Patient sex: F
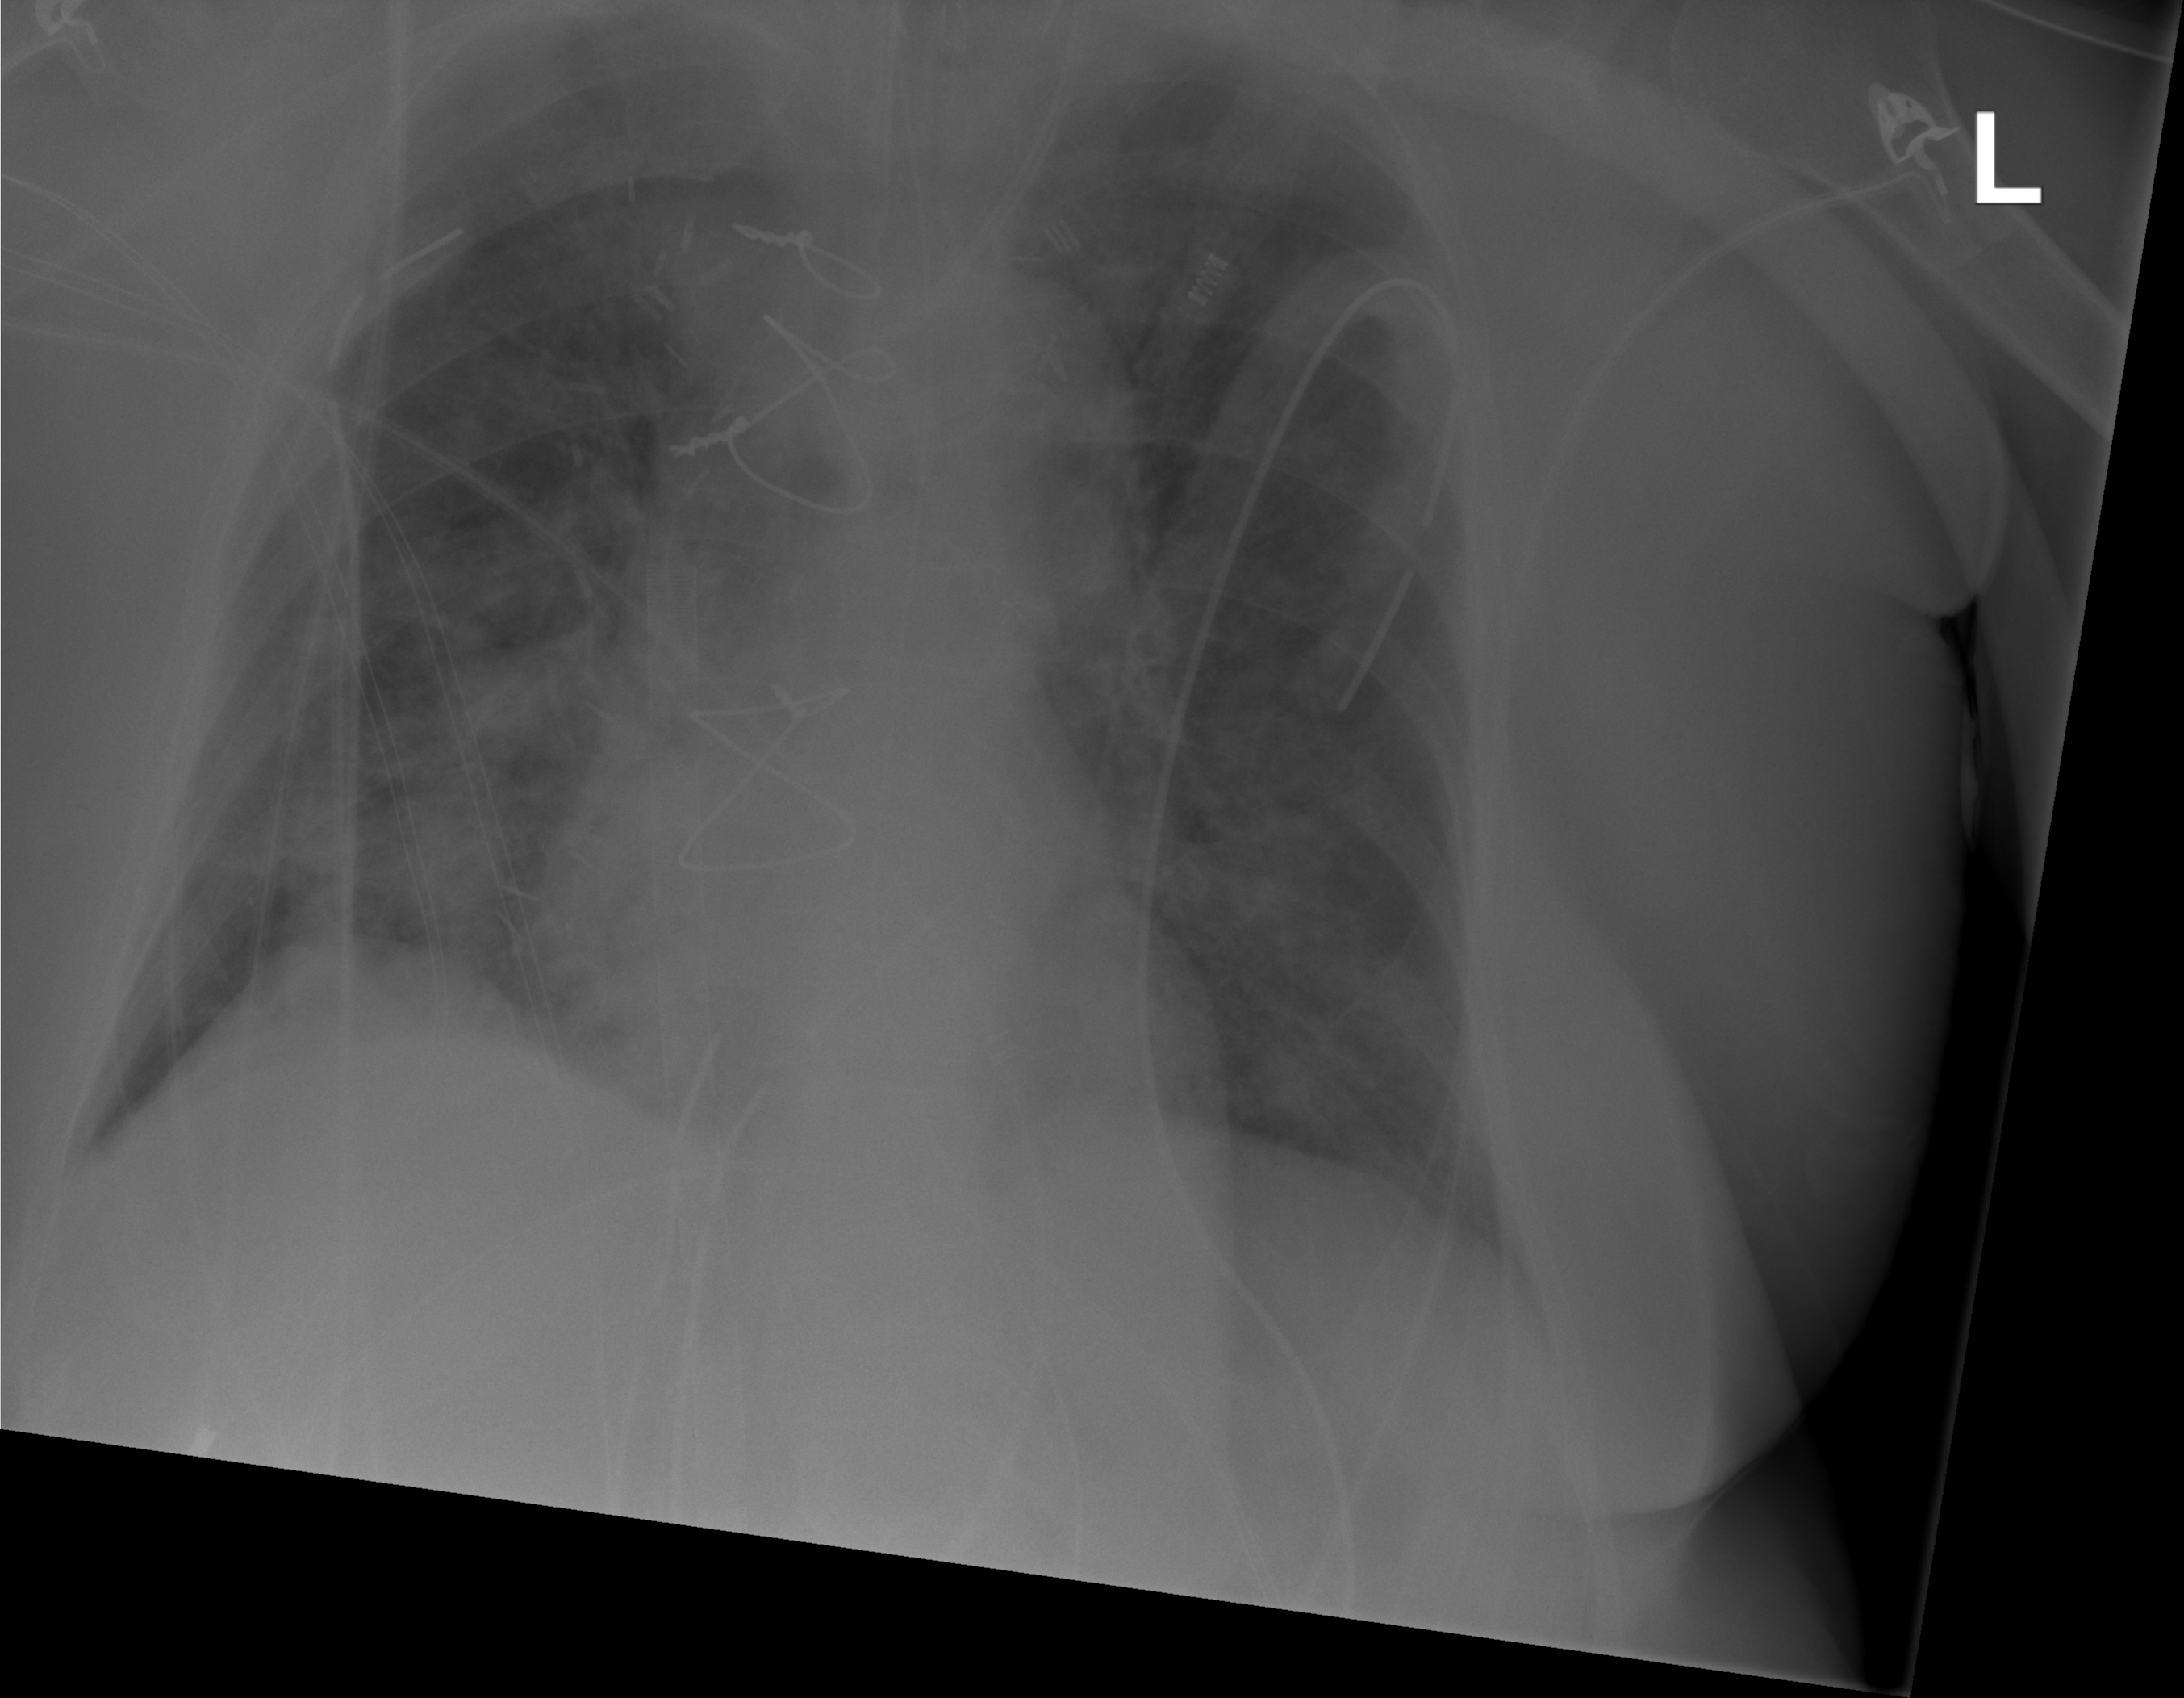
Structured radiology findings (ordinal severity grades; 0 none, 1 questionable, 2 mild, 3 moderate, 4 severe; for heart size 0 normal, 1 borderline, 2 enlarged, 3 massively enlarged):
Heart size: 0
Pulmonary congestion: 3
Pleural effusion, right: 0
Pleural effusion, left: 0
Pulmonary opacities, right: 3
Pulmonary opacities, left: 2
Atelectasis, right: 2
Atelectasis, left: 2